Aerial crown-view tile of a tropical tree (Barro Colorado Island, Panama), acquired 20250317:
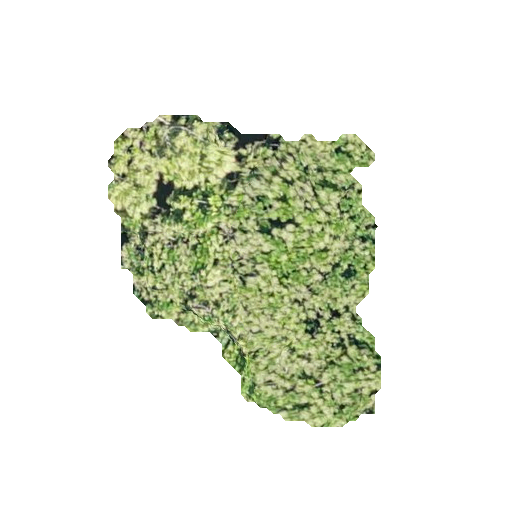
Species: Anacardium excelsum
GBIF accepted scientific name: Anacardium excelsum
Crown area: 89.525 m²